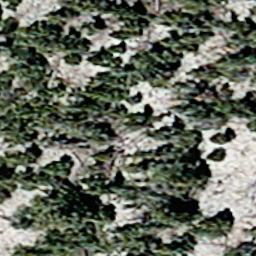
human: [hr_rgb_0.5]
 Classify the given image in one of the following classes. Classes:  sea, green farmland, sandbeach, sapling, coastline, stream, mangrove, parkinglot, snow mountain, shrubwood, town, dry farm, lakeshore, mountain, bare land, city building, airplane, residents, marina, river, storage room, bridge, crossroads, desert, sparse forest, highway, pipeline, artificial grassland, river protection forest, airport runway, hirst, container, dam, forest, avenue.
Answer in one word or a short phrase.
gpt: sparse forest